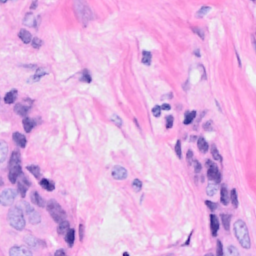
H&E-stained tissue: Breast